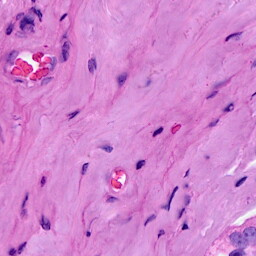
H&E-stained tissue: Breast